Interaction volume radius: 10 \u00c5
Interaction volume height: 10 \u00c5
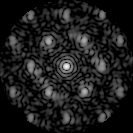
Disorder parameter: 0.4786